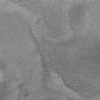
Atmospheric dust classification: not_dusty